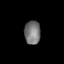
Tissue: skin
Cell type: Epithelial cells
Senescence score: 0.2849
Nuclear area (px): 368
Mean DAPI intensity: 118.989